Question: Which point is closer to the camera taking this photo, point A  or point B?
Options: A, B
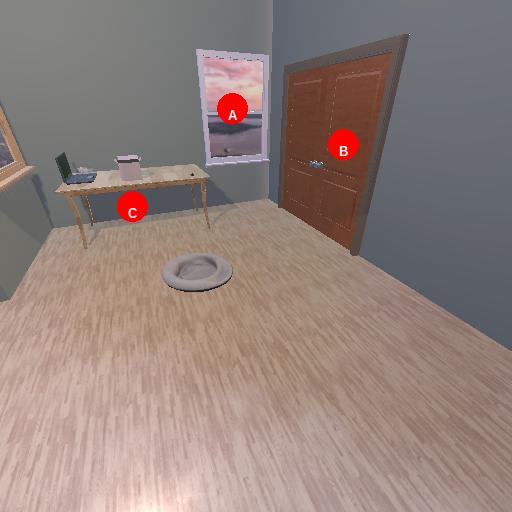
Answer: A